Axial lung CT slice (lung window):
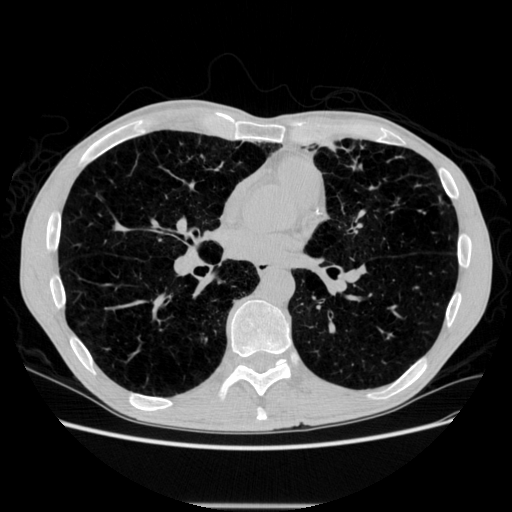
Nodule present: no